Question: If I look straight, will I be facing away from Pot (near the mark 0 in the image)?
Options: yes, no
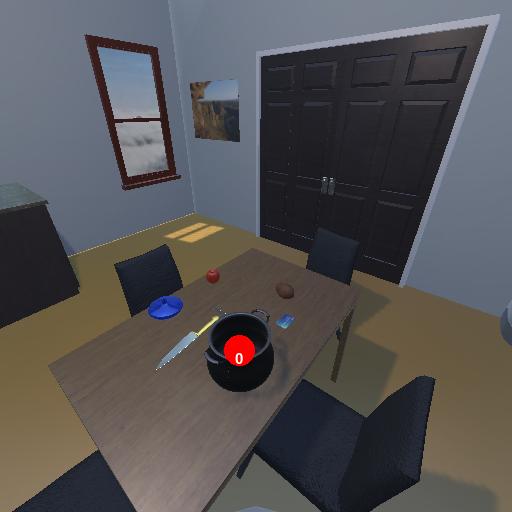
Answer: yes